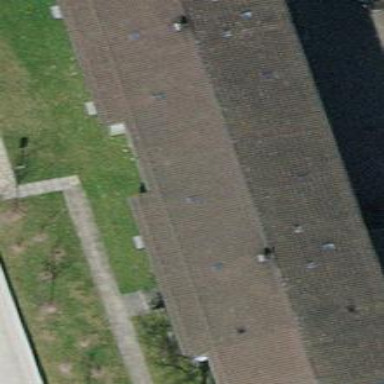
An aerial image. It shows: Gabled apartments building with roof tiles.